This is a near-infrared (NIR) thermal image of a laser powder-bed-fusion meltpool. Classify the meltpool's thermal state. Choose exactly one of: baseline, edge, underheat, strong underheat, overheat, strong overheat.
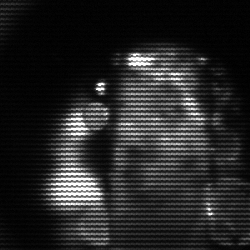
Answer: strong underheat